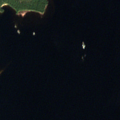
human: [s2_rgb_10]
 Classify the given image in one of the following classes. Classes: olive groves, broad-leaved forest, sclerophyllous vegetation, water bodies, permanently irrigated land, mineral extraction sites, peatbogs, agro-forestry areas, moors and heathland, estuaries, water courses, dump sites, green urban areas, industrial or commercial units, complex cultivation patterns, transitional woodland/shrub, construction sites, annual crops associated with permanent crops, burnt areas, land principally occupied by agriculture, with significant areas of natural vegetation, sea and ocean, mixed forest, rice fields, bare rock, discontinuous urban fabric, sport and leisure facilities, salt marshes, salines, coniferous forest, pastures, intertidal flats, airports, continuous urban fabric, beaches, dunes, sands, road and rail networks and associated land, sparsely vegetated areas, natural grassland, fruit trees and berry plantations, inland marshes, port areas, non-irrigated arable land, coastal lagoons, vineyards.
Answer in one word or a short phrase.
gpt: coniferous forest, water bodies